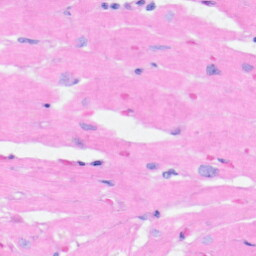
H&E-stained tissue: Heart